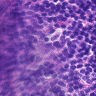
Metastatic tissue present: no